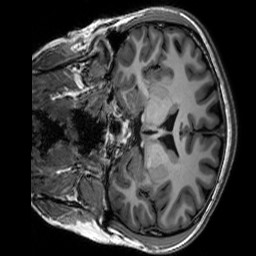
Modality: T1w
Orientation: coronal
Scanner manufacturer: siemens
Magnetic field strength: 3 T
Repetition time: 2.3 s
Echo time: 0.00302 s